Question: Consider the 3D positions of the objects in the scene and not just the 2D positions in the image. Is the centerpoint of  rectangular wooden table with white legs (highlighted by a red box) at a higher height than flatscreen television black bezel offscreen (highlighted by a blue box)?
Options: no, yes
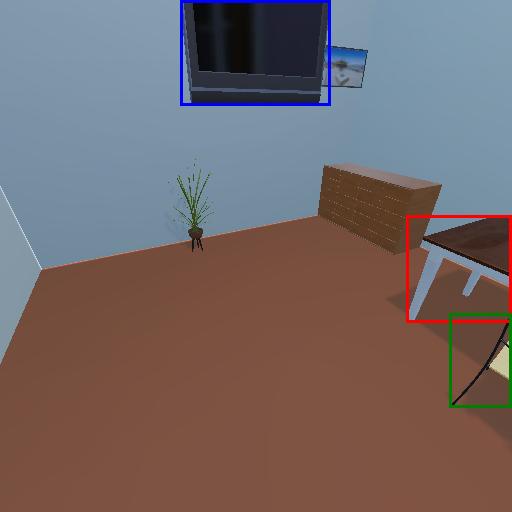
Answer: no